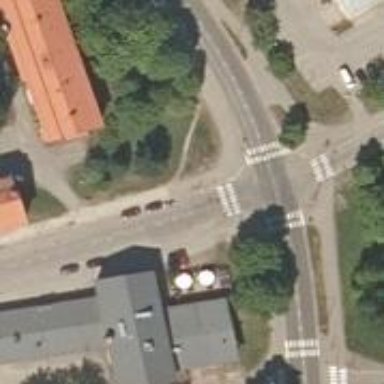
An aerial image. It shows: Asphalt cycleway featuring zebra crossing. The crossing is uncontrolled.